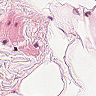
Metastatic tissue present: no